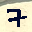
Label: 7